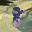
Label: 8